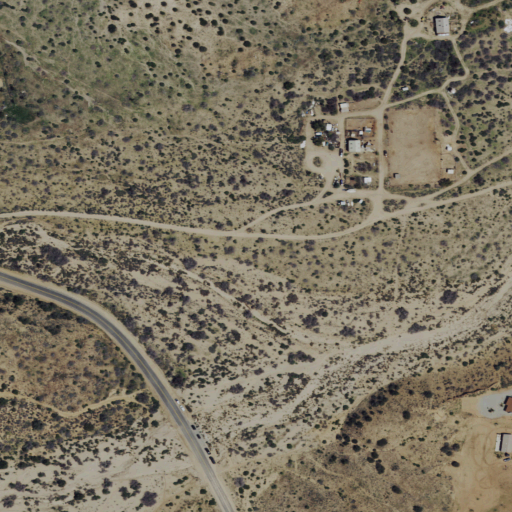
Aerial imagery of valley in California named Sorrel Horse Canyon containing shrub, open development, and grassland